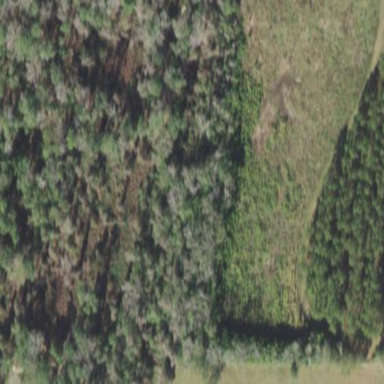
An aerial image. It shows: Mixed leaf woodland.